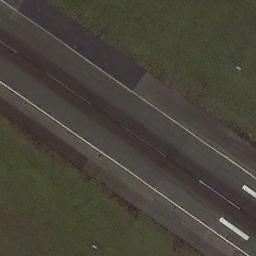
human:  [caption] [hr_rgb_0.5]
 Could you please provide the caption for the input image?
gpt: There is a green lawn next to the runway, With white dashes of varying thickness on the runway .

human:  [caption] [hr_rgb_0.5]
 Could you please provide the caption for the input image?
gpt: The runway goes through the lawn and two touchdown zone markings are on the runway .

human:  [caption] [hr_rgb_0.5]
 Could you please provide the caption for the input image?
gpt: The grass is beside the runway .

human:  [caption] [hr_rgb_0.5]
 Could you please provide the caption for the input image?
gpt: The runway is on the grass .

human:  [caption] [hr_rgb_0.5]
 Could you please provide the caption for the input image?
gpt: There are green meadows beside the runway .